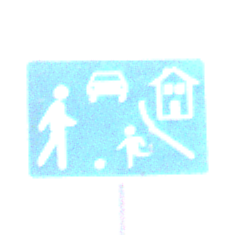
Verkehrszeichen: BeginnVerkehrsberuhigterBereich
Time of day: MorningAfternoon
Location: Outdoor (Nature)
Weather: PartlyCloudy
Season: NotSpecified
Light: Natural